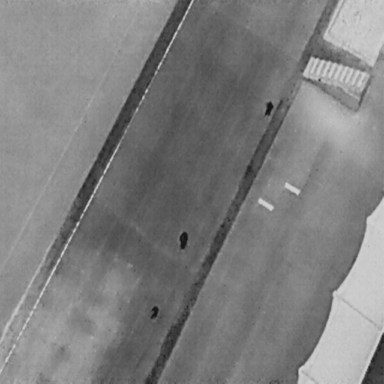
There are three People in the infrared image.